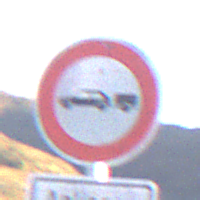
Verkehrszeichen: VerbotPersonenkraftwagenMitAnhaenger
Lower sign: PersonengruppenFrei1
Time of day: SunriseSunset
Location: Outdoor (Nature)
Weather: Clear
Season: NotSpecified
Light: Natural